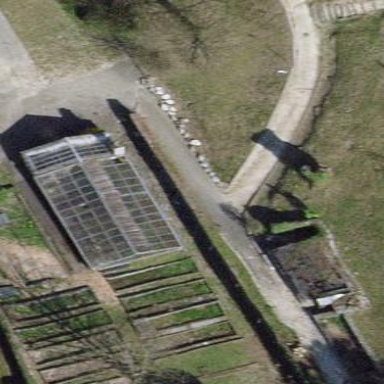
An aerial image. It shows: Greenhouse.